Question: I wasn't sure how to express my question in a way that would make it understandable, so I created a diagram below. The example is specific to JavaScript and Backbone.js, but I'm assuming this may also be regarded as just a general programming question as well.
I have an example of a Backbone collection and I'm having trouble understanding how the values are being passed around. I'm assuming that 'task' could just as easily be any arbitrary value like 'taco' or 'horse' and work just as well. I'm just wondering where and how 'task' is getting its value mapped to it.
Here is how I am looking at the problem and I've tried to recreate the path of my confusion below:

Here is the model if that helps:
'''
var Task = Backbone.Model.extend({
isComplete: function() {
return this.get('completed_at') !== null;
}
});
'''
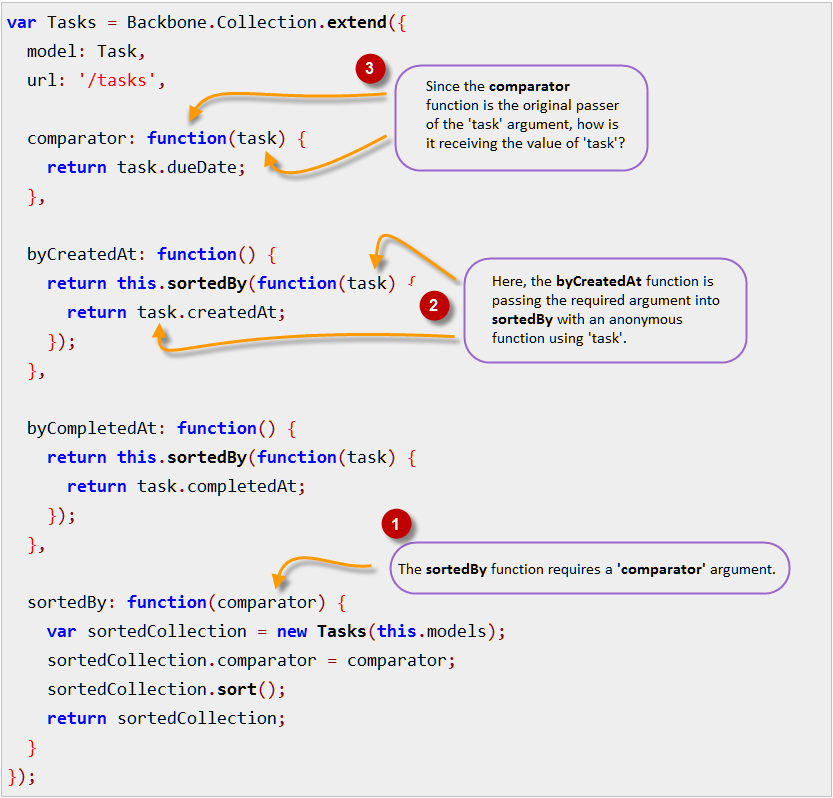
Answer: The comparator function is called by underscore's '_.sortBy' with array element as an argument, there is a ton of object creating and iteration going on for what essentially comes down to much faster native sort:
'''
someArrayOfTasks.sort( function( taskA, taskB ) {
return taskA.dueDate < taskB.dueDate ? -1 :
taskA.dueDate > taskB.dueDate ? 1 : 0;
});
'''
Or a simpler example:
'''
[3,2,5,1,4].sort( function(a,b){
return a-b;
});
//[1, 2, 3, 4, 5]
[3,2,5,1,4].sort( function(a,b){
return b-a;
});
//[5, 4, 3, 2, 1]
'''
The comparator function here gets its arguments from the sort function when it tries to resolve the sort order, the value that you return from the comparator determines in what order the array is sorted.
I'd suggest normal sort over the backbone sort, as it's 10x faster for me in chrome and easier to understand because the comparator function actually... compares: <URL>